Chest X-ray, PA view. Patient: 54 years old, sex M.
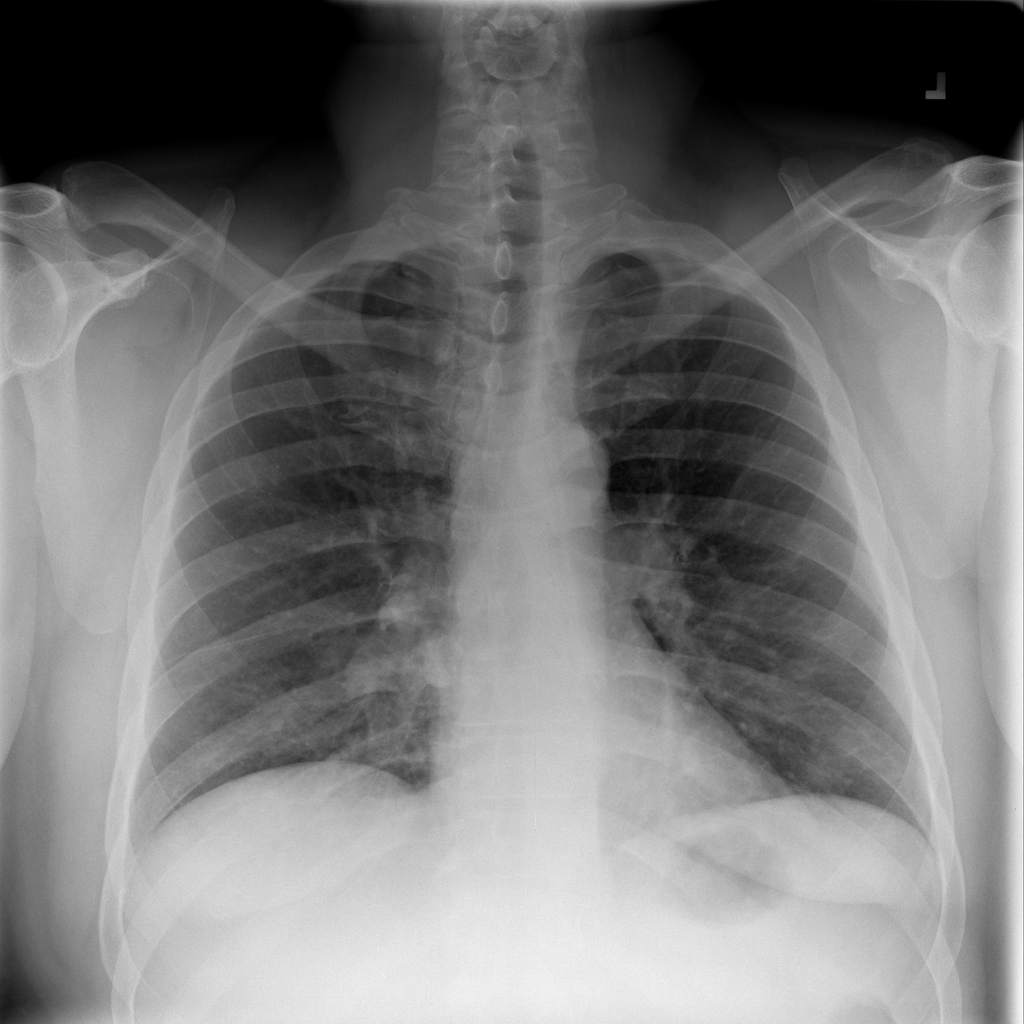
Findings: Infiltration